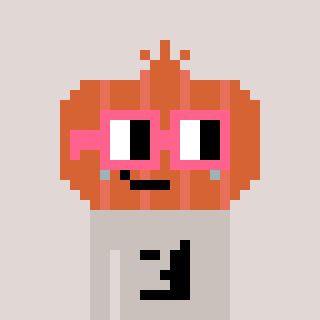
a pixel art character with square pink glasses, a onion-shaped head and a foggrey-colored body on a warm background